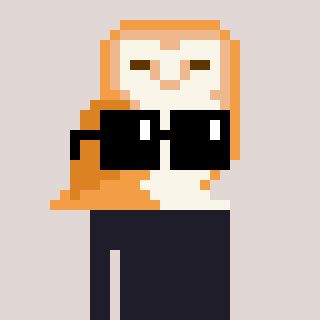
a pixel art character with square black sunglasses, a owl-shaped head and a bluegrey-colored body on a warm background